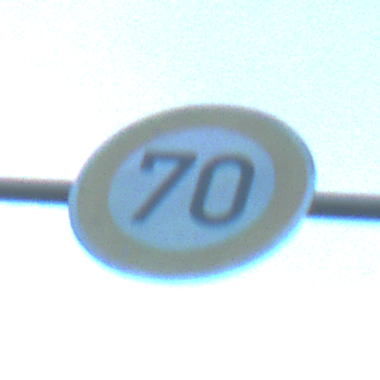
Verkehrszeichen: Geschwindigkeit70
Umgebung: Outdoor, Nature
Tageszeit: SunriseSunset
Wetter: PartlyCloudy
Licht: Natural
Jahreszeit: NotSpecified
Kontrast: MediumContrast